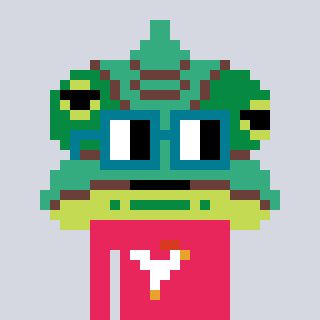
a pixel art character with square dark green glasses, a chameleon-shaped head and a redpinkish-colored body on a cool background